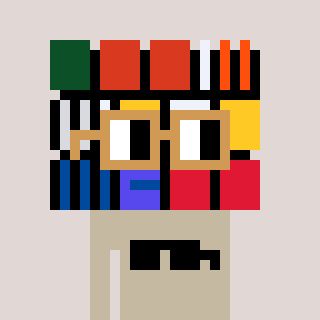
a pixel art character with square brown glasses, a abstract-shaped head and a bege-colored body on a warm background